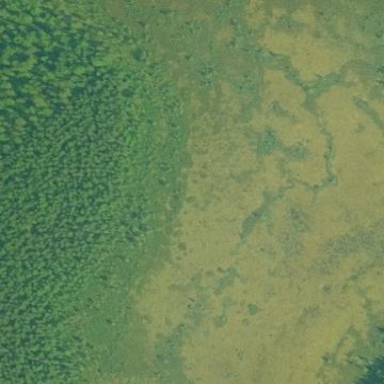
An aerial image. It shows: Bog wetland area.